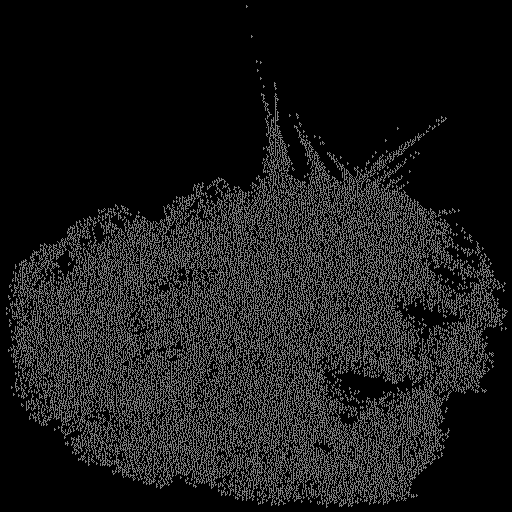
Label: broccoli